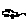
Label: car